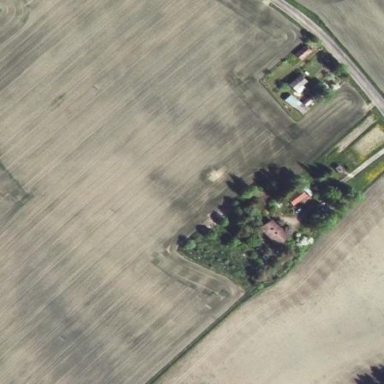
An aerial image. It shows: Farmyard area.